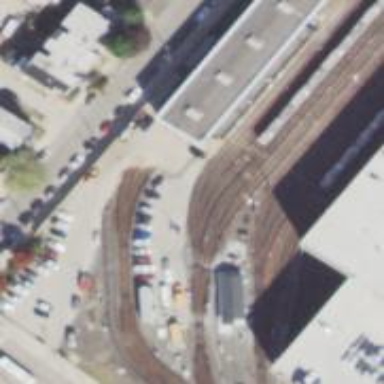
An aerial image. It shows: Electrified rail service yard.